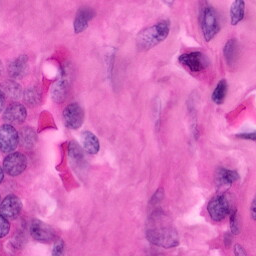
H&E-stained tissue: Pancreatic